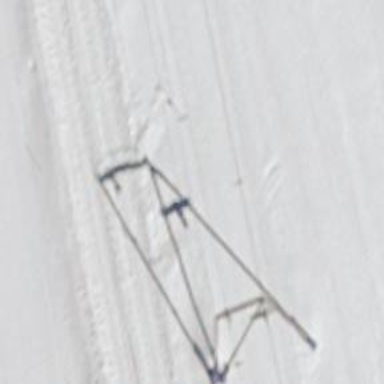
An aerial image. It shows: Pylon used for aerialway.